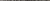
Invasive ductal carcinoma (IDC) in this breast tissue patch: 0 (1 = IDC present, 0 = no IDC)